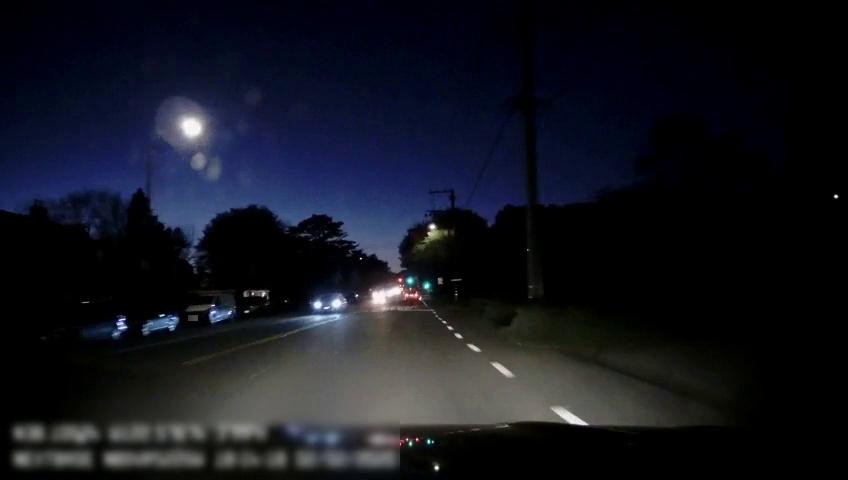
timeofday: Night
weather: Other
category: Drivable Space
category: Vehicles | Car
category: Vehicles | SUV
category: Vehicles | Van
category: Vehicles | Car
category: Vehicles | Car
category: Vehicles | SUV
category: Vehicles | Car
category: Lanes | Current Lane
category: Lanes | Opposite Lane
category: Lanes | Opposite Lane
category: Lanes | Current Lane